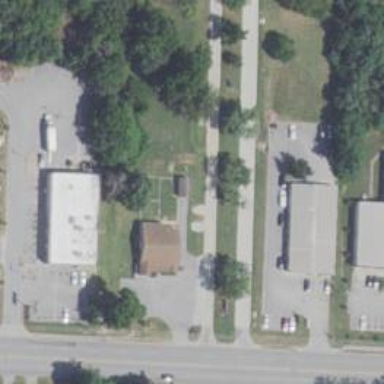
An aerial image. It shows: Veterinary facility.